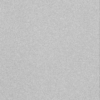
Label: dusty